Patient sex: M
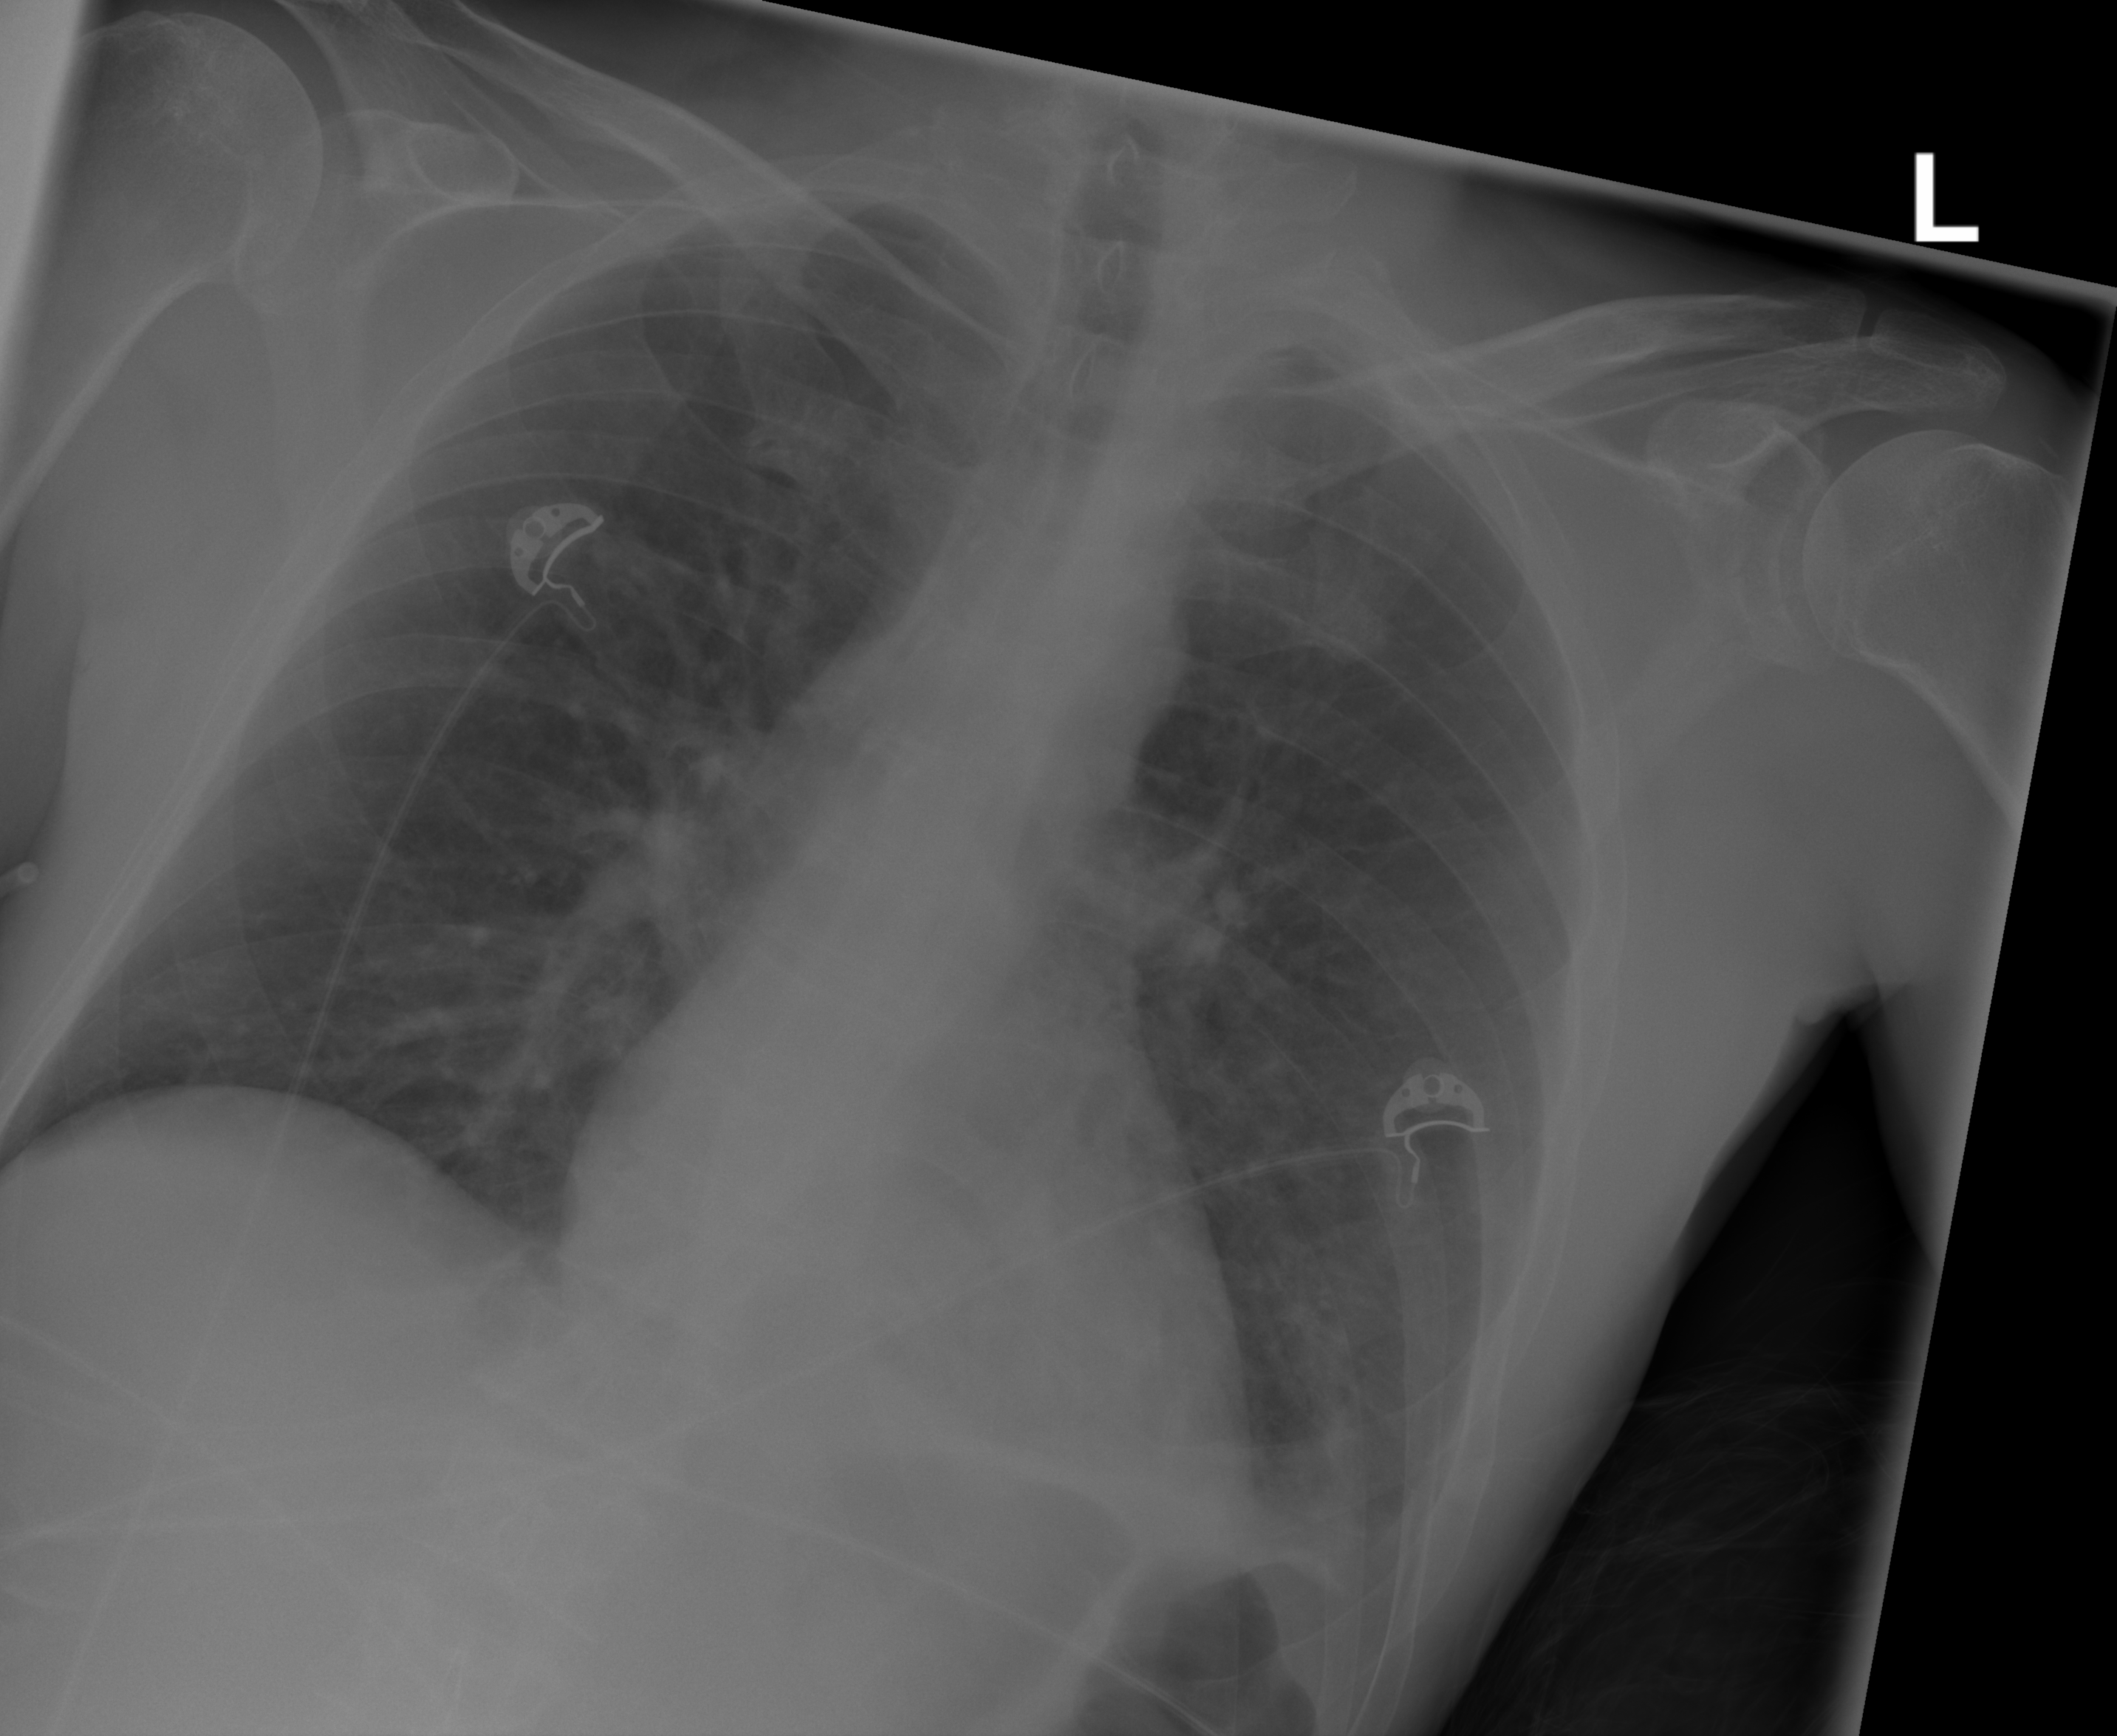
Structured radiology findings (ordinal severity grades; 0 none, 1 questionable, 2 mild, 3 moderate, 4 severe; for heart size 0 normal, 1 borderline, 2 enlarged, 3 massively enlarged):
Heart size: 0
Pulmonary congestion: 0
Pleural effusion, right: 0
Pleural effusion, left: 2
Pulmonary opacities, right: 0
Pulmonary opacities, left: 0
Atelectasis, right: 0
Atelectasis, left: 2